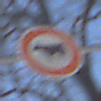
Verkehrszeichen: VerbotViehtrieb
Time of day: MorningAfternoon
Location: Outdoor (Special)
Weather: Clear
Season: Winter
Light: Natural